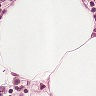
Metastatic tissue present: no